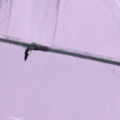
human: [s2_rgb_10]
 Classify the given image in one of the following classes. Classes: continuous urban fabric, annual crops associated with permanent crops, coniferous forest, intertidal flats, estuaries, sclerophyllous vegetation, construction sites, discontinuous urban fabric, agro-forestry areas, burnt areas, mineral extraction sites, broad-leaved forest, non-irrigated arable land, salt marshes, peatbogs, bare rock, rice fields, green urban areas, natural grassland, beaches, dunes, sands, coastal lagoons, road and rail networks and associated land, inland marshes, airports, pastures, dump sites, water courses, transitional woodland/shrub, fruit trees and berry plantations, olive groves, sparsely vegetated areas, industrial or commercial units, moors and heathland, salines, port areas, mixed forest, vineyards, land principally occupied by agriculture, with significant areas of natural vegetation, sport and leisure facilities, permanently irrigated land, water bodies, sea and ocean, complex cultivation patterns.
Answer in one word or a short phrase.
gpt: sea and ocean